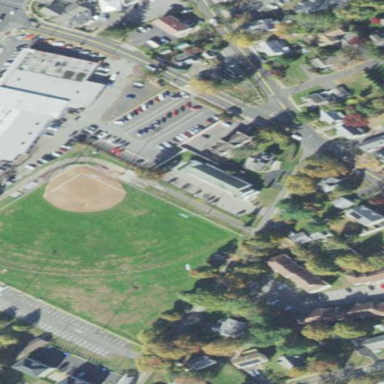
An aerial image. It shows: Baseball pitch for leisure and sports activities.